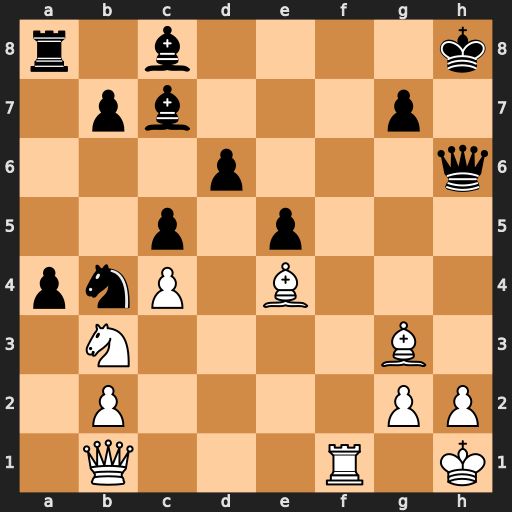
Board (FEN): r1b4k/1pb3p1/3p3q/2p1p3/pnP1B3/1N4B1/1P4PP/1Q3R1K
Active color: w
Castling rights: -
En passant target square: -
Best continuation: Rf8#